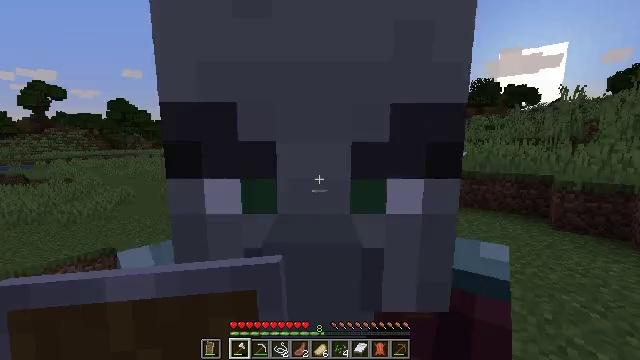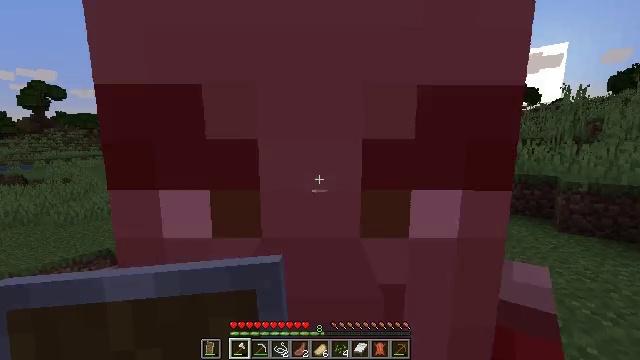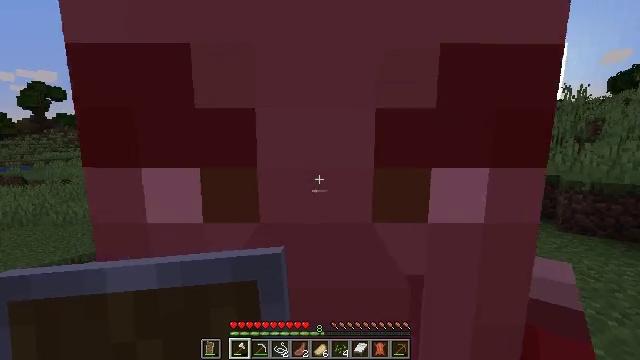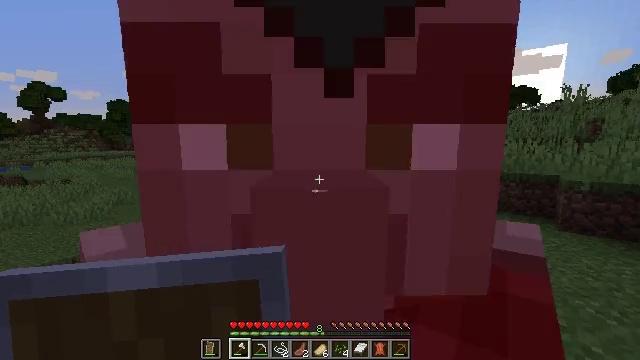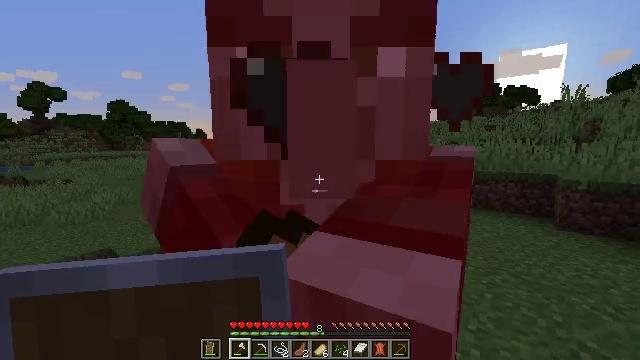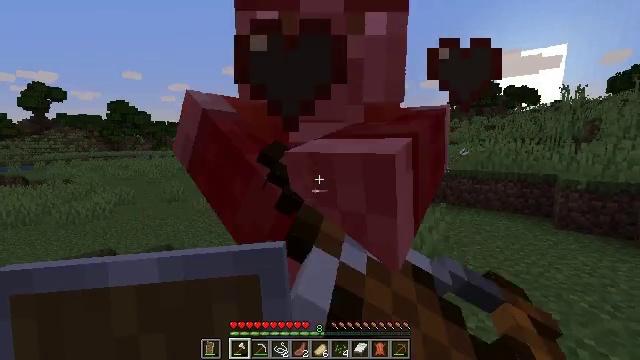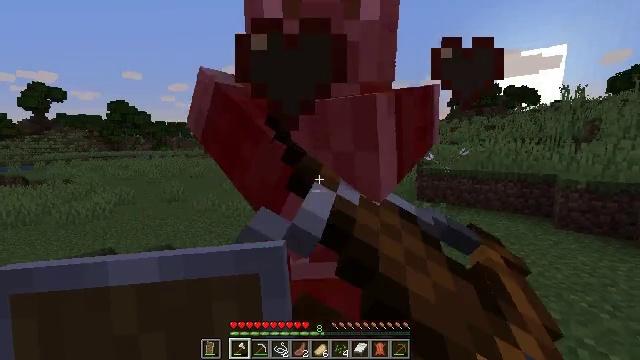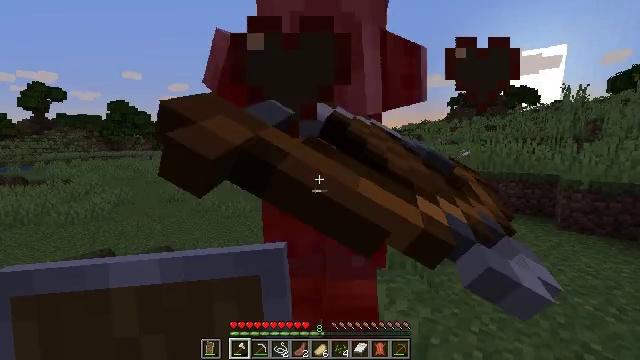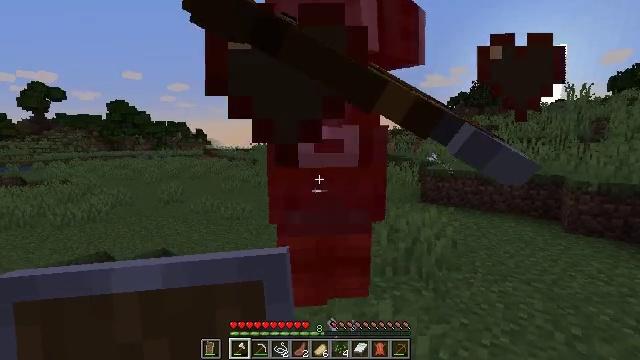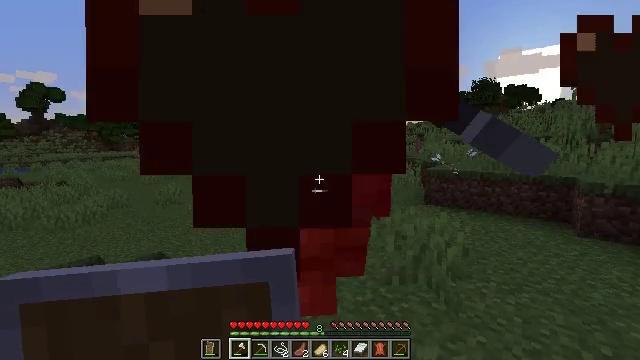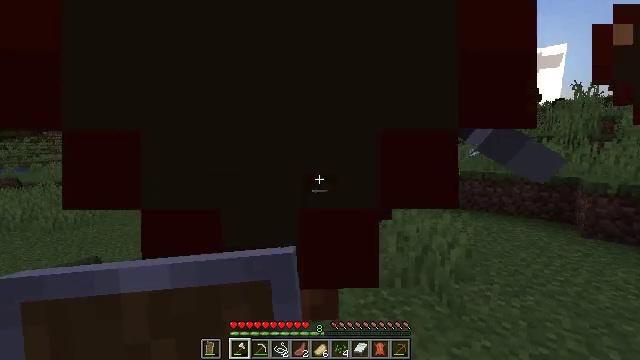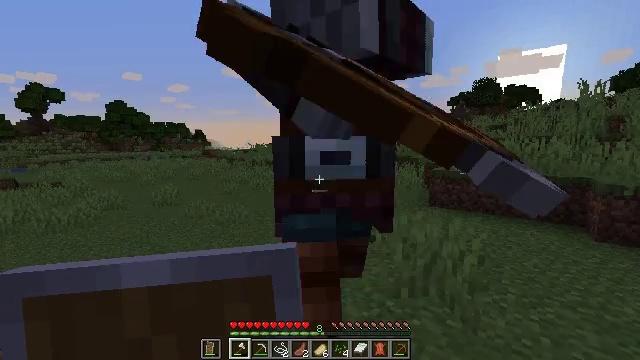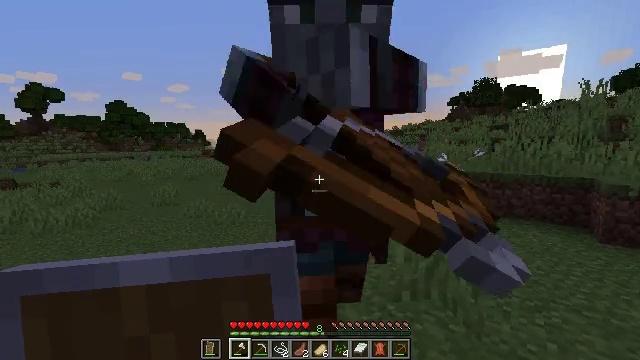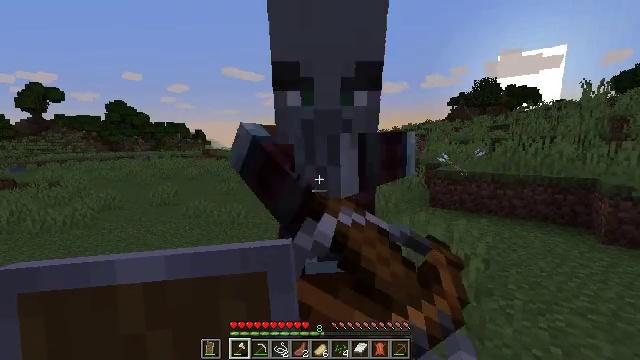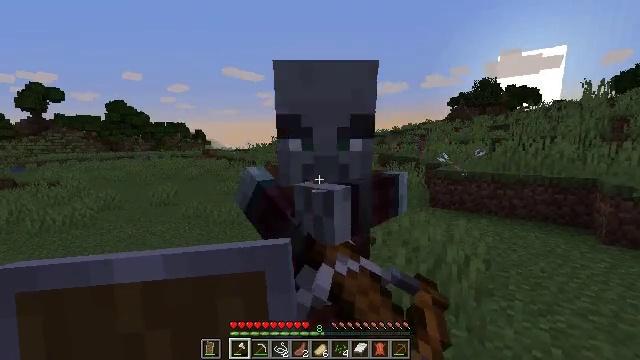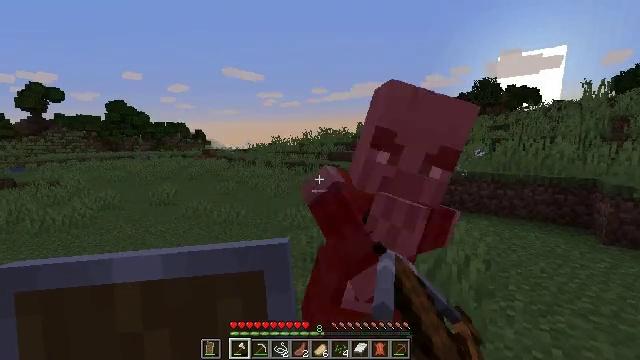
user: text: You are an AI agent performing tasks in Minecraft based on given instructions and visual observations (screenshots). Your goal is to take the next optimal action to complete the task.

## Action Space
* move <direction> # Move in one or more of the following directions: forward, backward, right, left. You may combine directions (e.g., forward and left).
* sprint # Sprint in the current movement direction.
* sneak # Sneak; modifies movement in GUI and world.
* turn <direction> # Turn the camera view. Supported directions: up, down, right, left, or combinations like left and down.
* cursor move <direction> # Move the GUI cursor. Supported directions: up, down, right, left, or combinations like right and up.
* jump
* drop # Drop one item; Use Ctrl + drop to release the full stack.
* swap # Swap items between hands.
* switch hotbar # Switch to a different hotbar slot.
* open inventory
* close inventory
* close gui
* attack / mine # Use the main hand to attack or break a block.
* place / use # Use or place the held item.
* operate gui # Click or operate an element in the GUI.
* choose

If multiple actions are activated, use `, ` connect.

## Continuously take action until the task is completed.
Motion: motion action
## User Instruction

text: Kill a pillager.
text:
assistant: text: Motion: no_op
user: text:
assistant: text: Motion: no_op
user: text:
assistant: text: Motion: no_op
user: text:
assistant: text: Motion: no_op
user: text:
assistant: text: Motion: no_op
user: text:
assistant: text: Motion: no_op
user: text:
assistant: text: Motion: move forward
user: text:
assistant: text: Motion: move forward
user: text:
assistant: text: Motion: move forward
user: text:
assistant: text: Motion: move forward, attack / mine
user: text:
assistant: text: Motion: attack / mine
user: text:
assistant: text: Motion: attack / mine
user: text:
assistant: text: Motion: attack / mine
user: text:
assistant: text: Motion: no_op
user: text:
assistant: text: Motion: no_op
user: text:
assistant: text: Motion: no_op